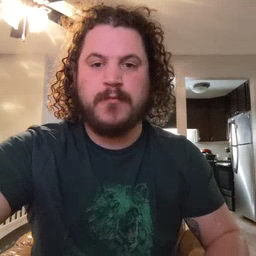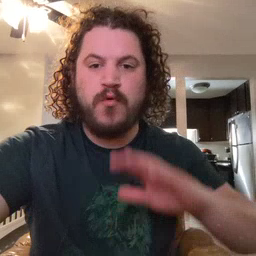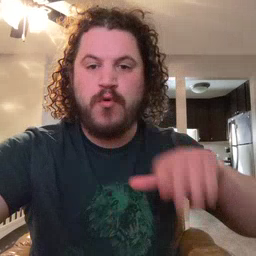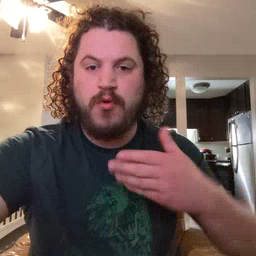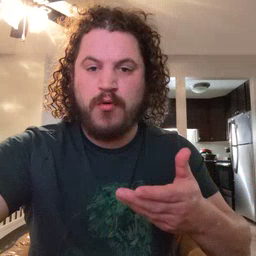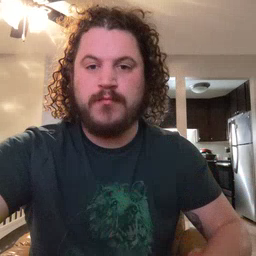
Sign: all